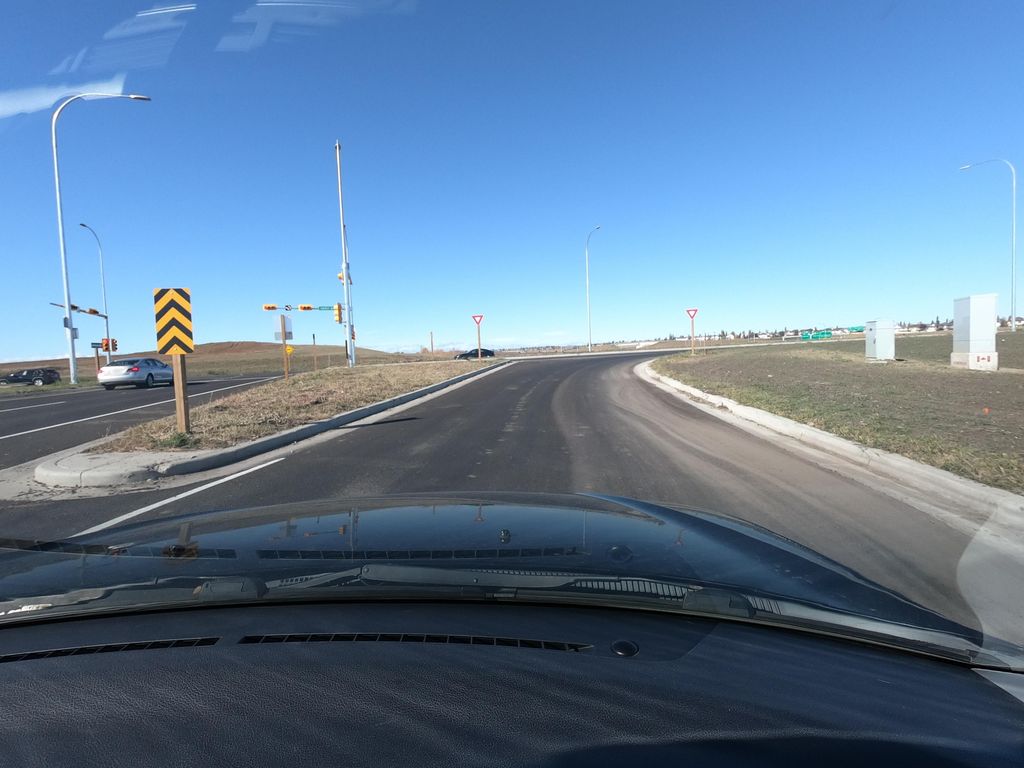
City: calgary